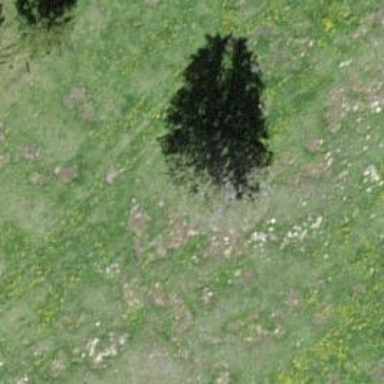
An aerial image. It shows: Needle-leaved tree in nature.